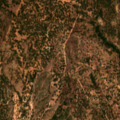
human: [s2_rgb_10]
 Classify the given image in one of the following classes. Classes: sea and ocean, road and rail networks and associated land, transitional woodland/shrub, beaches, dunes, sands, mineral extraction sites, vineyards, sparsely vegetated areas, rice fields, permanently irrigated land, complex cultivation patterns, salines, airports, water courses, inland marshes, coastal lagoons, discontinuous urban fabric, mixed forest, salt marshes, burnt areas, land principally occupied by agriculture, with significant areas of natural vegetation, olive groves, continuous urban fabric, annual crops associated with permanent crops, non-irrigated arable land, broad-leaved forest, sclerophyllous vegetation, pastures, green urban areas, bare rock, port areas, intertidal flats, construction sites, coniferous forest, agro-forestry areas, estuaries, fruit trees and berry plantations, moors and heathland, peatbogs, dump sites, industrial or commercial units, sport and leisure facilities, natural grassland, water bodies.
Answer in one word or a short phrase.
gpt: broad-leaved forest, coniferous forest, mixed forest, transitional woodland/shrub